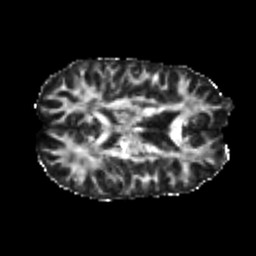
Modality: FA
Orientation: axial
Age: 20
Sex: male
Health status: healthy
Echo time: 0.074 s